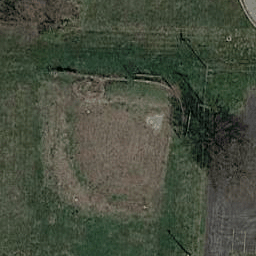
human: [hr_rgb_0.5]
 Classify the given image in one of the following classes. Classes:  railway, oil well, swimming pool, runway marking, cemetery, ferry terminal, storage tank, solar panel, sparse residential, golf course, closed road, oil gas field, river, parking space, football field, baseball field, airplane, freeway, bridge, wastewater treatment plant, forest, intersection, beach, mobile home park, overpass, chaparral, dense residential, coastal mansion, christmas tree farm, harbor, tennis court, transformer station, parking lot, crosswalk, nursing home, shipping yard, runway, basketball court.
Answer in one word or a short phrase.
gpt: baseball field